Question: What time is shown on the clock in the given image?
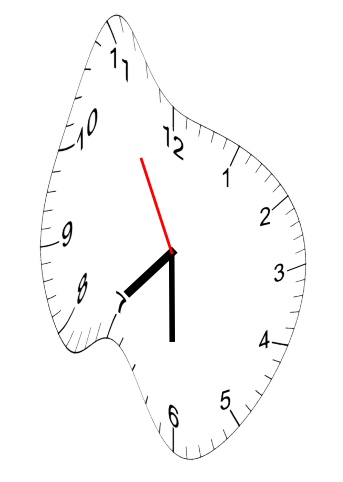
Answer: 07:29:55